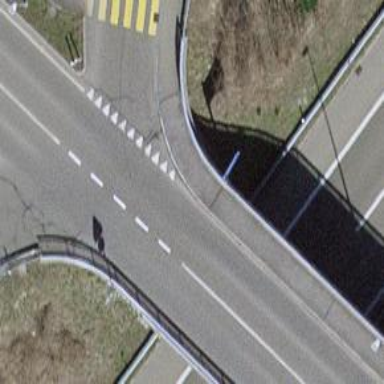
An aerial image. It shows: Sidewalk on asphalt footway bridge.